Brain MRI, t1w sequence, axial 2D slice.
Patient: age 29, sex M, weight 95 kg, height 1.95 m
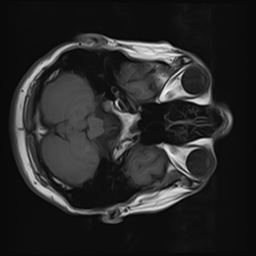